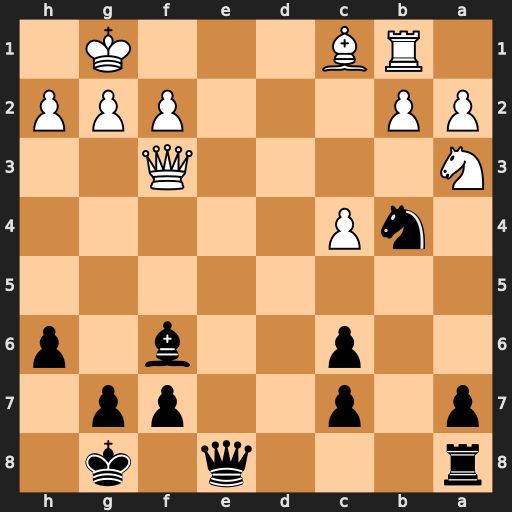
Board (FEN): r3q1k1/p1p2pp1/2p2b1p/8/1nP5/N4Q2/PP3PPP/1RB3K1
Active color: b
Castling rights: -
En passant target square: -
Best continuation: Qe1#